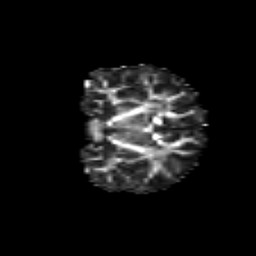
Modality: FA
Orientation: coronal
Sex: female
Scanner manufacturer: siemens
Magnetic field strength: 3 T
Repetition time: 5 s
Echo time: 0.071 s